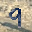
Label: 9